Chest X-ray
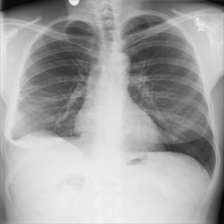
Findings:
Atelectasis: negative
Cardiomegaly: negative
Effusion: negative
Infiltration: negative
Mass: negative
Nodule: negative
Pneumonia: negative
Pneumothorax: negative
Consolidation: negative
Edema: negative
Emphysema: negative
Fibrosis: negative
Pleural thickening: negative
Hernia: negative